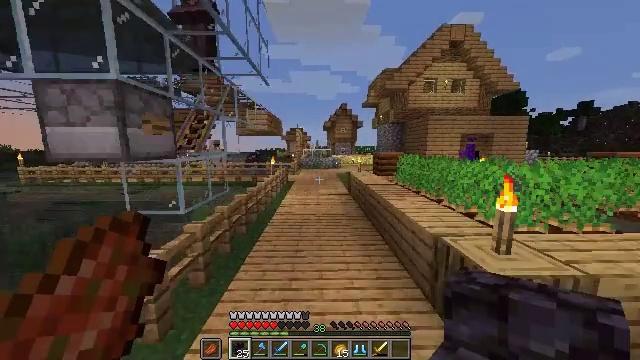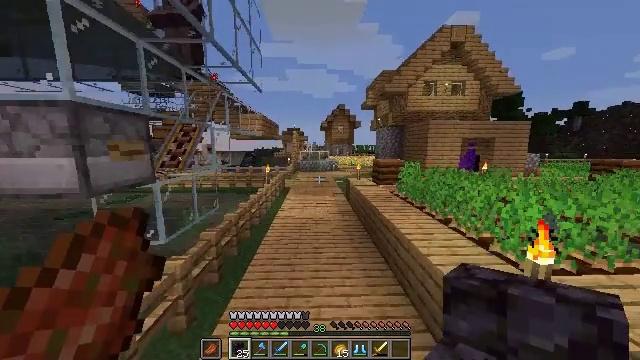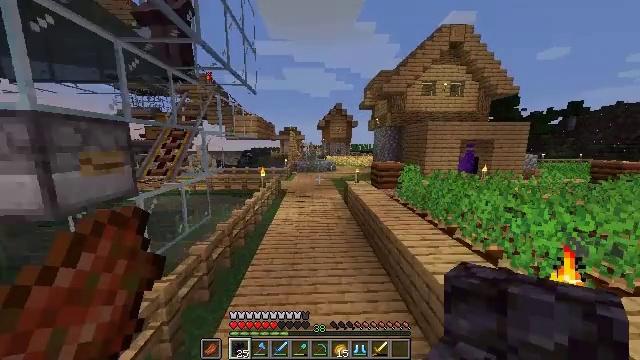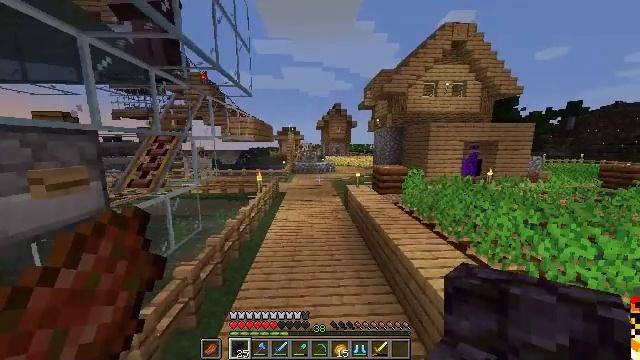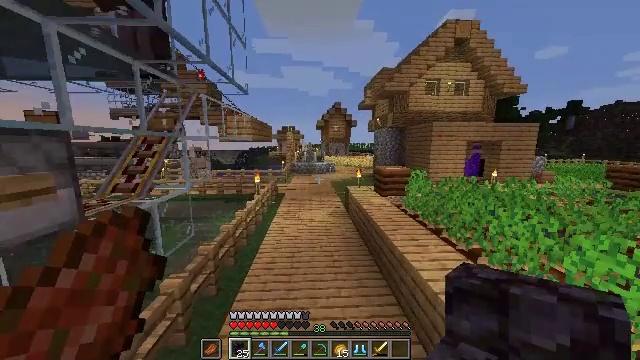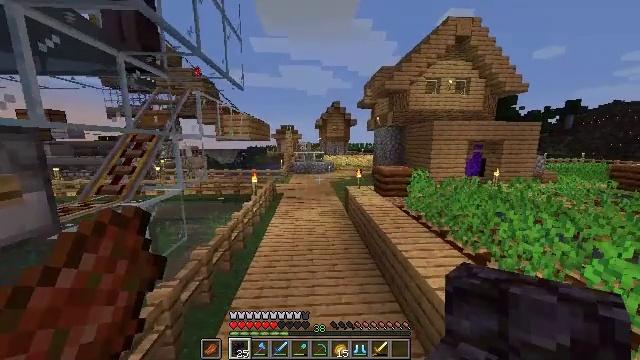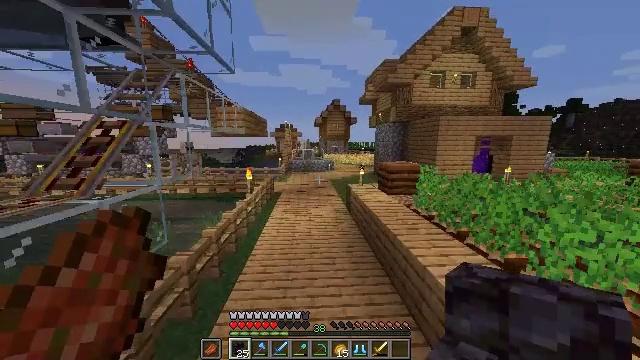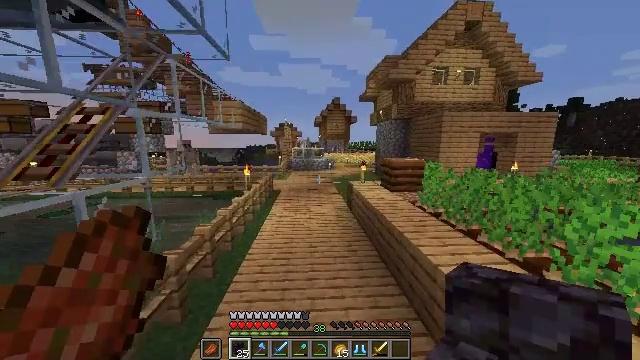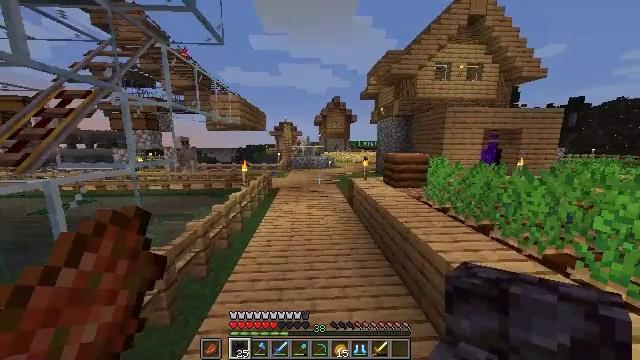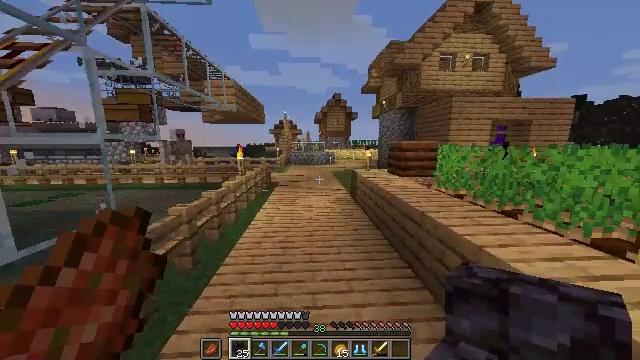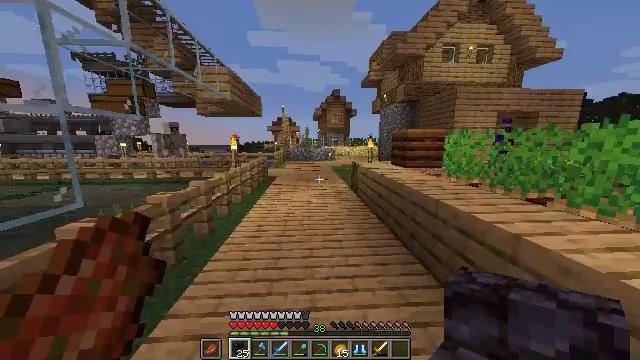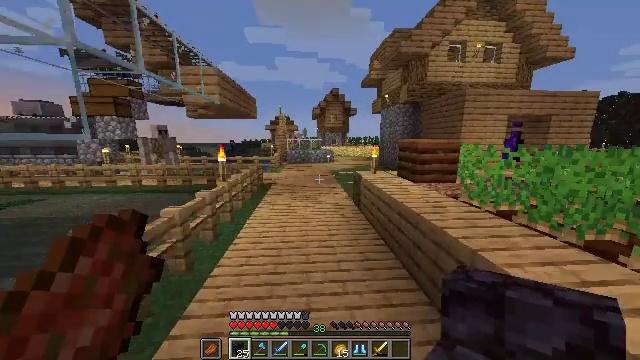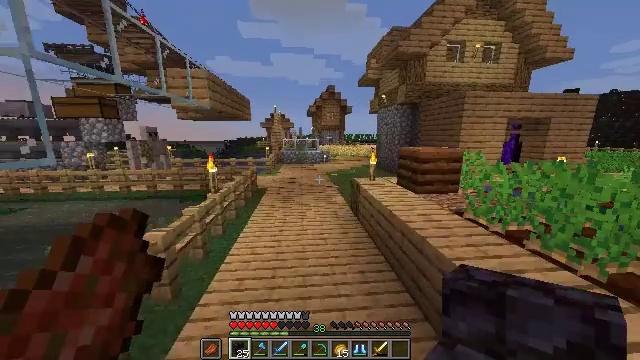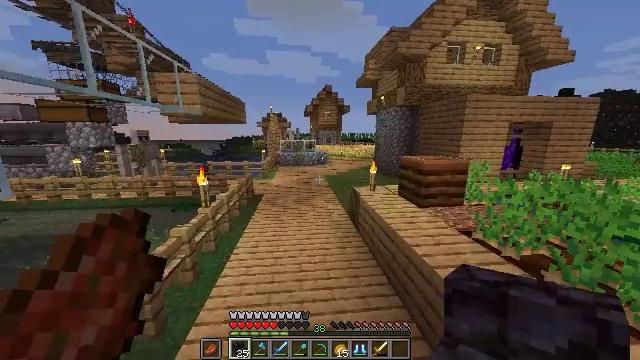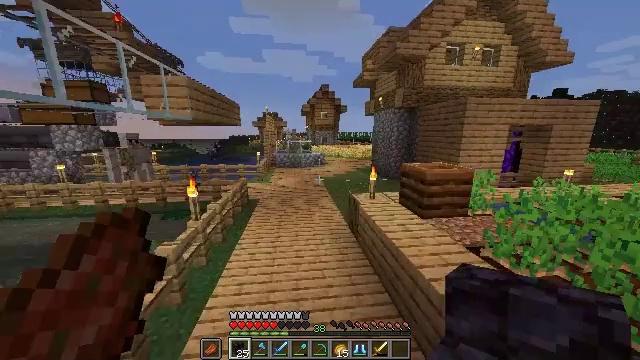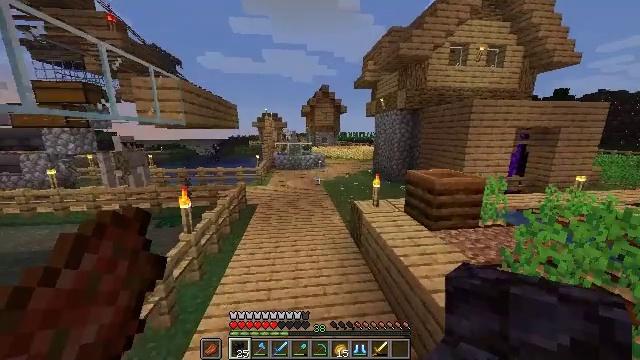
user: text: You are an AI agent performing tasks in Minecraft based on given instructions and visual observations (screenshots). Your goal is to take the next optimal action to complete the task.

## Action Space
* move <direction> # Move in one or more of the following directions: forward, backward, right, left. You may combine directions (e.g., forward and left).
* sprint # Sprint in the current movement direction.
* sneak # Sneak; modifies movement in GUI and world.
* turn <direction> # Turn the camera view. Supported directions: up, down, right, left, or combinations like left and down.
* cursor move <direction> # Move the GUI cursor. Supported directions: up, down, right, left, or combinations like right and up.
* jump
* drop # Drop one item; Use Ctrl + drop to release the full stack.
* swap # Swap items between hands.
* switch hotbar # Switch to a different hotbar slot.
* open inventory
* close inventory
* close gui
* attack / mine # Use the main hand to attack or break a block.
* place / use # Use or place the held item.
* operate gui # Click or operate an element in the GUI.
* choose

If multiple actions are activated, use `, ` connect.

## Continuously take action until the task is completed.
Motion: motion action
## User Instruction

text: Break the white bed to relocate it.
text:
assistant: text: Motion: move forward, sprint, jump
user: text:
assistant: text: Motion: move forward, jump
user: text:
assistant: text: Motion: move forward, jump
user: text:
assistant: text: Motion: move forward, jump
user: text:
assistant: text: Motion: move forward, jump
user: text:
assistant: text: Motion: move forward, jump
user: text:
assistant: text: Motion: move forward, sprint, jump
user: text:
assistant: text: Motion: move forward, sprint, jump
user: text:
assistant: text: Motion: move forward, sprint, jump
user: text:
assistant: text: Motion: move forward, jump
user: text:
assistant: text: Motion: move forward, jump
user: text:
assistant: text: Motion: move forward, turn right, jump
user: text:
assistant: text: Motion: move forward, jump
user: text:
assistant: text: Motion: move forward, sprint, jump
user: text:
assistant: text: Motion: move forward, sprint, jump
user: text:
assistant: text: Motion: move forward, sprint, jump
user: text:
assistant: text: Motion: move forward, sprint, jump
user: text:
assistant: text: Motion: move forward, jump
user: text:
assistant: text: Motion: move forward, jump
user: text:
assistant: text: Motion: move forward, jump
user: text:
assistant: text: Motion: move forward, jump
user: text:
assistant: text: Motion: move forward, jump
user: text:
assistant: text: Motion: move forward, sprint, turn right, jump
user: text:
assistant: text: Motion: move forward, sprint, turn right, jump
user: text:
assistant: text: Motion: move forward, sprint, turn right, jump
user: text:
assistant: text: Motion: move forward, sprint, jump
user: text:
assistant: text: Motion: move forward, turn right, jump
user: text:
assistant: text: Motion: move forward, turn right, jump
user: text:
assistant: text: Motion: move forward, turn right, jump
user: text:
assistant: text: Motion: move forward, turn right, jump